Field crop: maize
Growth stage: 1
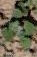
Species: chenopodium